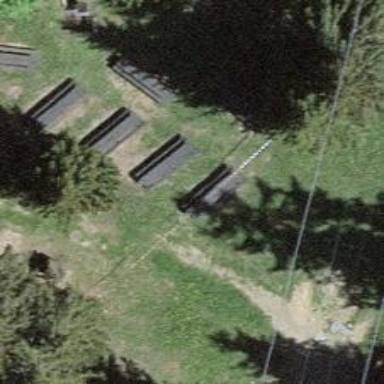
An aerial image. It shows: Picnic table located in leisure land area.